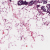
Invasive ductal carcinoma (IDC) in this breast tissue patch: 1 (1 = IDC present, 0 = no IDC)